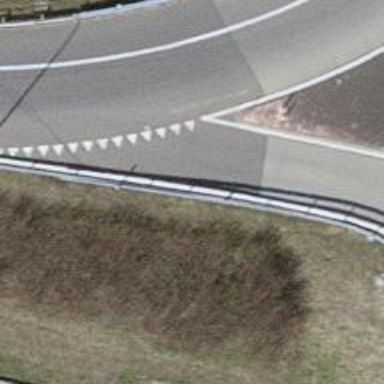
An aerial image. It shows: Road with "give way" sign.